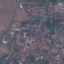
Land use / land cover class: Residential